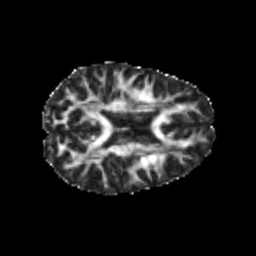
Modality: FA
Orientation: axial
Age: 23
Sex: female
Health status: healthy
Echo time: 0.074 s